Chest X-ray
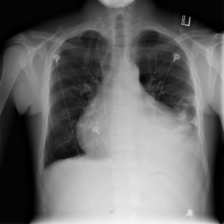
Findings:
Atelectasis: negative
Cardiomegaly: negative
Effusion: positive
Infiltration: negative
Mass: negative
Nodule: negative
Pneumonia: negative
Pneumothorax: negative
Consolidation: negative
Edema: negative
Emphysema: negative
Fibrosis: negative
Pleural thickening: negative
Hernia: negative